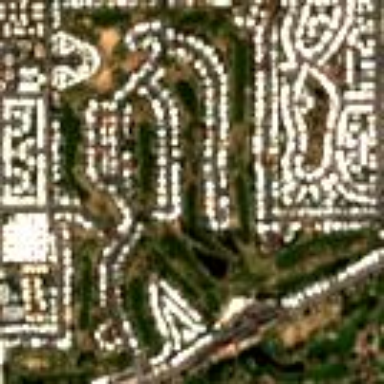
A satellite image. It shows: Golf course.